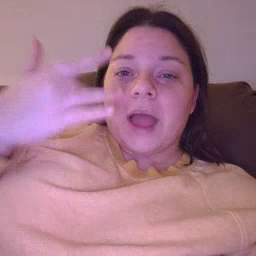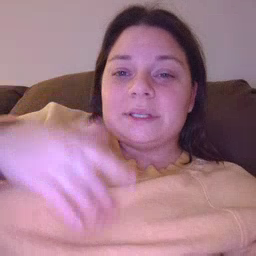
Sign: empty